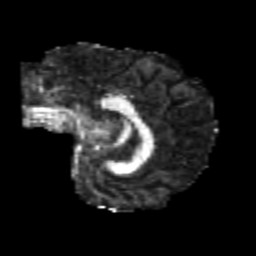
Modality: FA
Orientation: sagittal
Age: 20
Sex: female
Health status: healthy
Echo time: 0.074 s